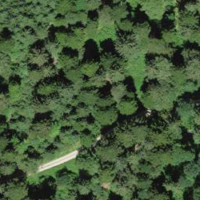
EUNIS habitat code: 43
Species observed at this site:
Fagus sylvatica